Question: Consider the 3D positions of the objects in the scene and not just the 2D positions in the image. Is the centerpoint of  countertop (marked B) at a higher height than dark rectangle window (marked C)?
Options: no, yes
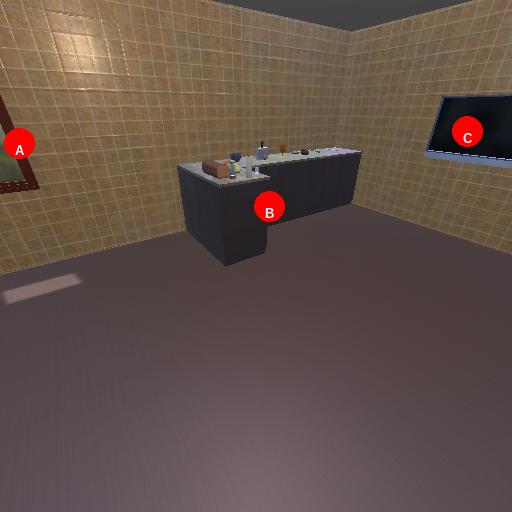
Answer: no